Field crop: maize
Growth stage: 2
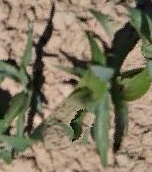
Species: maize